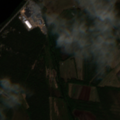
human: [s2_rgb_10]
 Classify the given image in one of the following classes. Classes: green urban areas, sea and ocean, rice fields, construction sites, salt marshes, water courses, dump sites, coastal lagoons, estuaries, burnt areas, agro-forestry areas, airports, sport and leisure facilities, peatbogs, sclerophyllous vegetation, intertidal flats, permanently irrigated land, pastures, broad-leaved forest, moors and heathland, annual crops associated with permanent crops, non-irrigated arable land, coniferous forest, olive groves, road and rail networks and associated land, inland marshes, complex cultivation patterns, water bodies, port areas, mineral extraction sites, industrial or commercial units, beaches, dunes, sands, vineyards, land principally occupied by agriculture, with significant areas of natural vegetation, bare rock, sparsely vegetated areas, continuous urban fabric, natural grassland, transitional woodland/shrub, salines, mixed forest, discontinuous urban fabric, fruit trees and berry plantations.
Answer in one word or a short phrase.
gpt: land principally occupied by agriculture, with significant areas of natural vegetation, coniferous forest, mixed forest, transitional woodland/shrub, water courses